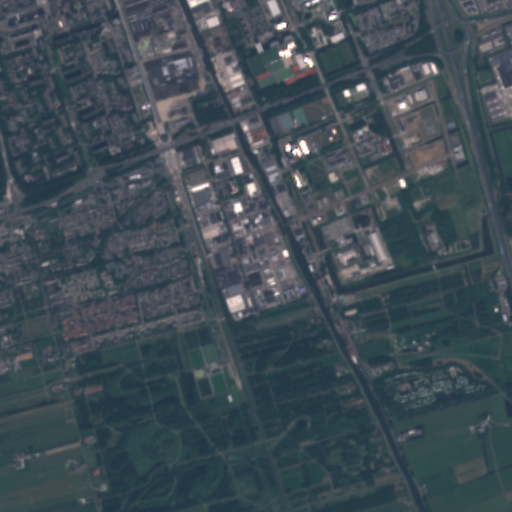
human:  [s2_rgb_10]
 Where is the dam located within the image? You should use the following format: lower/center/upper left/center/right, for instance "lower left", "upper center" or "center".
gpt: The dam is located in the lower left of the image.
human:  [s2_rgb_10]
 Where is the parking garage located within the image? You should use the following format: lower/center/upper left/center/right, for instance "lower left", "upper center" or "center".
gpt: The parking garage is located in the center of the image.
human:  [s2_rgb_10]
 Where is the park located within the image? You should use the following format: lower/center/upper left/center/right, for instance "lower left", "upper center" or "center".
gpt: There is no park in the image.